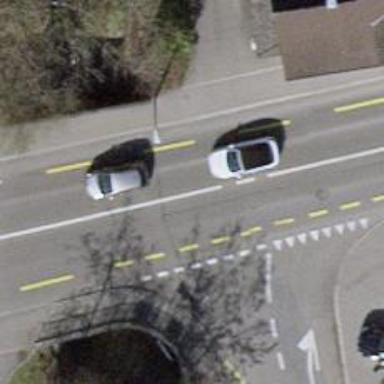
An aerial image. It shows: Primary highway bridge with asphalt surface. It has separate cycle lane and soft lane sidewalk.